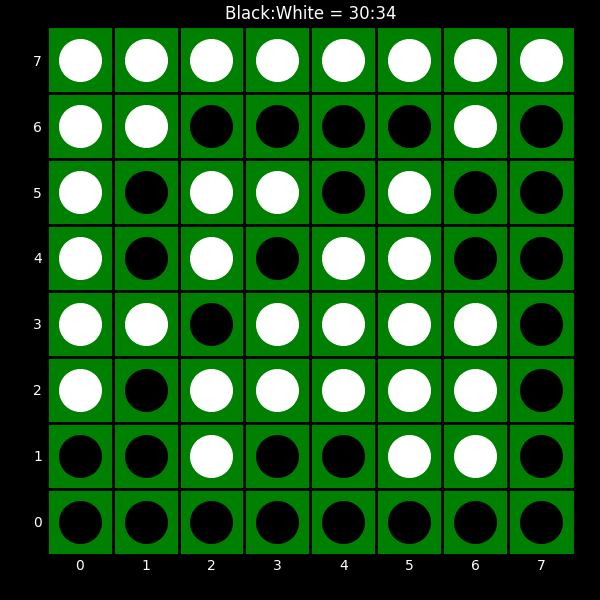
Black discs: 30
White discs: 34